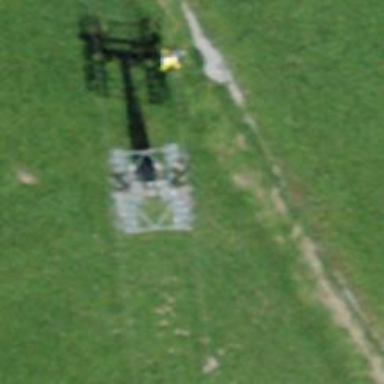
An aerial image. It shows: Pylon for aerialway.